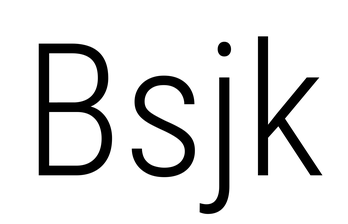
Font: Roboto_Condensed_Light